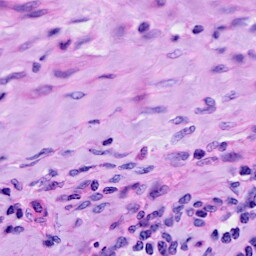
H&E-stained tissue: Cervix